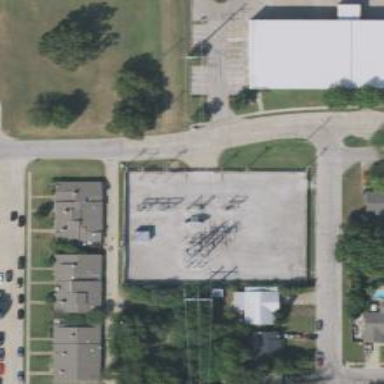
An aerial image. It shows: Outdoor distribution-level power substation enclosed by fence.